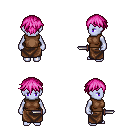
a pixel art fantasy rpg character, female body template, dark elf, purple skin, brown sleeveless shirt, robe skirt, pink short bangs hairstyle, dagger, four views (front, back, left, right), 2x2 character sprite sheet, small pixel art, hard edges, no anti-aliasing